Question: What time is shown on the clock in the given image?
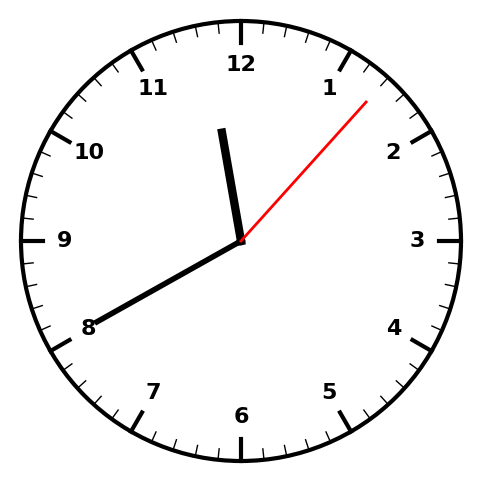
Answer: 11:40:07